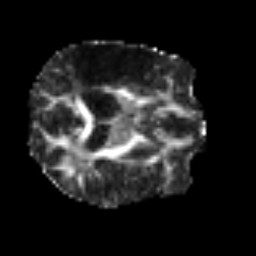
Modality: FA
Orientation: axial
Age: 47
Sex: male
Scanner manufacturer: siemens
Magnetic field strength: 3 T
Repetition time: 3.2 s
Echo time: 0.081 s